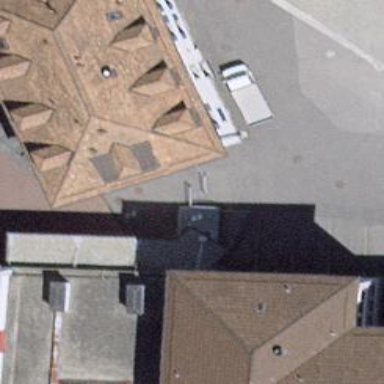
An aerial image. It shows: Building with hipped roof made of tiles. The roof orientation is along the building.